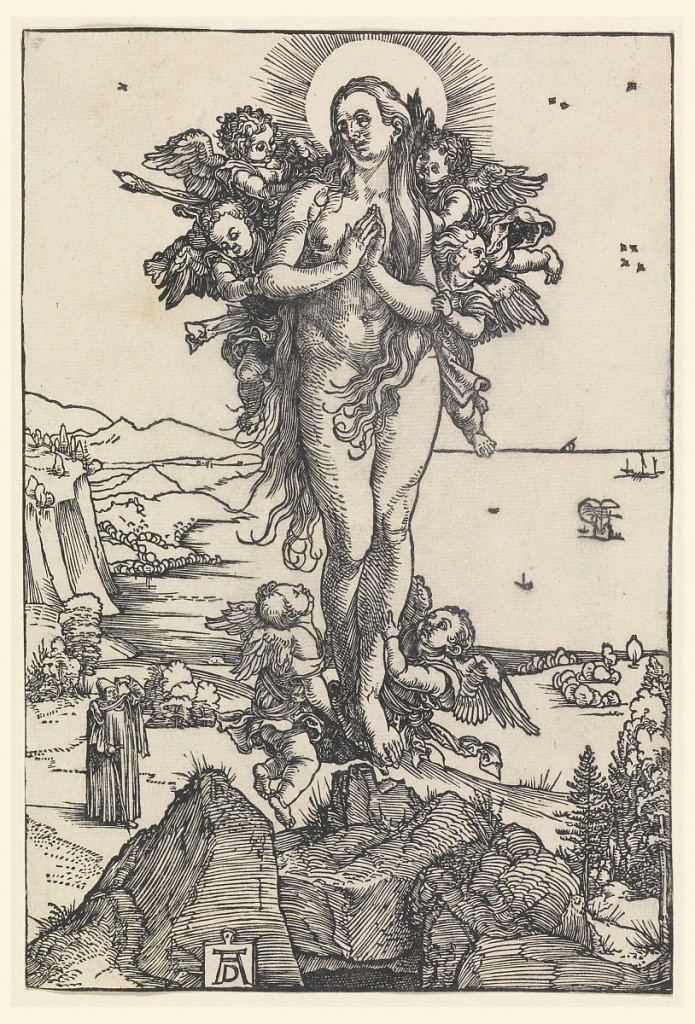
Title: Elevation of Saint Mary Magdalen
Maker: Albrecht Dürer, German, 1471–1528
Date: ca. 1500
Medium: Woodcut on laid paper
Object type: Print
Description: In the foreground, a nude Mary Magdalen is being carried to heaven by angels from Mt. Pilon. In the background, the sea with ships and landscape.